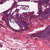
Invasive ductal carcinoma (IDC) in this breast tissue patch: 0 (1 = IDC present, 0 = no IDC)